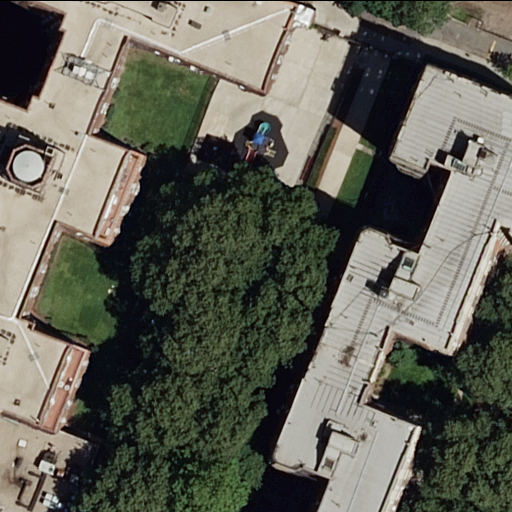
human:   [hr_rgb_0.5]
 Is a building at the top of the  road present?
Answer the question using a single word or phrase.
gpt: no

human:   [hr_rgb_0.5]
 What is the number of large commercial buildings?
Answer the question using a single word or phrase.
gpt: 0

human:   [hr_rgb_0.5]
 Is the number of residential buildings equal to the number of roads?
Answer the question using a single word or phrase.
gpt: no

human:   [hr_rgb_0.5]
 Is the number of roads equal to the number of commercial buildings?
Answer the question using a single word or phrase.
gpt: no

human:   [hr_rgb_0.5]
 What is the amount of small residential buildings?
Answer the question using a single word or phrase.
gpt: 0

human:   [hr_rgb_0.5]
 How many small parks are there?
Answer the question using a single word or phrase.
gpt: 1

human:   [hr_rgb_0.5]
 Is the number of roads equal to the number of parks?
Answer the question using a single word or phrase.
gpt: yes

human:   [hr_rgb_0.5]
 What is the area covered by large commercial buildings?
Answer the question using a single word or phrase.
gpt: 0m2

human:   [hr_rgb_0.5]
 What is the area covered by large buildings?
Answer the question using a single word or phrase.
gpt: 2531m2

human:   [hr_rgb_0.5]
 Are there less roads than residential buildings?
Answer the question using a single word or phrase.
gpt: yes

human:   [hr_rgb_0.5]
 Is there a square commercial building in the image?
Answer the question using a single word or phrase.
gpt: no

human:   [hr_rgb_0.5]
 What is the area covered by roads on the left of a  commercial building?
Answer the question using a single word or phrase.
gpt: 0m2

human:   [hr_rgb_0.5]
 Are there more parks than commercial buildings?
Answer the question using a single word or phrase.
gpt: yes

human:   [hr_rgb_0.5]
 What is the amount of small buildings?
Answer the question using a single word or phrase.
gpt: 0

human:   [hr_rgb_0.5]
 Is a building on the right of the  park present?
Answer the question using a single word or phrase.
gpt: yes

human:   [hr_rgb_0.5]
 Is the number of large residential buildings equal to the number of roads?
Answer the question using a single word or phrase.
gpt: no

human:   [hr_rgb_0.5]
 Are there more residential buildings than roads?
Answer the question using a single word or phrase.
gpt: yes

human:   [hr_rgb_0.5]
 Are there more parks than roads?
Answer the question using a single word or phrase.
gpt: no

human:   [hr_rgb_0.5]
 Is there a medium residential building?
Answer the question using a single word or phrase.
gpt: no

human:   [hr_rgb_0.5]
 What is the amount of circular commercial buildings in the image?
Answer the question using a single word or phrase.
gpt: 0

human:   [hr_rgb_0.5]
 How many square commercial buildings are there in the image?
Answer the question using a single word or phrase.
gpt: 0

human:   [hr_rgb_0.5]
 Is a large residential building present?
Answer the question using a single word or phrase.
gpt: yes

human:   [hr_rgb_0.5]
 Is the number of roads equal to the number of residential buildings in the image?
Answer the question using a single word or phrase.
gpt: no

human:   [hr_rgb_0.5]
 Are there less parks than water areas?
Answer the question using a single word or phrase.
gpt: no

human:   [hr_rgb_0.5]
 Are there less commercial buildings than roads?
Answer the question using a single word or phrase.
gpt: yes

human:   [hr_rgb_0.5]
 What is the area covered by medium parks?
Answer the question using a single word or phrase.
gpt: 0m2

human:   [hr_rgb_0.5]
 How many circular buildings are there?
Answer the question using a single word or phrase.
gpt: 0

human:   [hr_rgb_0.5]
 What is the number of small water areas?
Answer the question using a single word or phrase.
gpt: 0

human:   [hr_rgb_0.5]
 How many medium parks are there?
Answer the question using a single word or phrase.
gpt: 0

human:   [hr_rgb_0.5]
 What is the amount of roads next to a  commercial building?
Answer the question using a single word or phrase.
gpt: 0

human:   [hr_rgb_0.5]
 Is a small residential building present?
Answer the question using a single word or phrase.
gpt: no

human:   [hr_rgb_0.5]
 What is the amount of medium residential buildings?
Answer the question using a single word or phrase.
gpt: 0

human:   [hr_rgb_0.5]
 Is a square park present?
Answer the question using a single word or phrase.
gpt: no

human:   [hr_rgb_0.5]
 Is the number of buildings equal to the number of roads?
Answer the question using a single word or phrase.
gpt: no

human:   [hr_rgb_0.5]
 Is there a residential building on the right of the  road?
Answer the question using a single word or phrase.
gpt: yes

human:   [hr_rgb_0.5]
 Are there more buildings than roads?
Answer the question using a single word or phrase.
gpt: yes